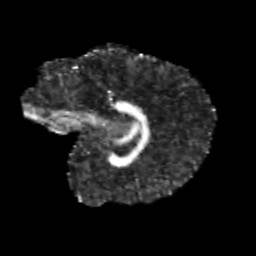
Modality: FA
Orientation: sagittal
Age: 13
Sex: female
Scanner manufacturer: siemens
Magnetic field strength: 3 T
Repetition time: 3.8 s
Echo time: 0.07 s